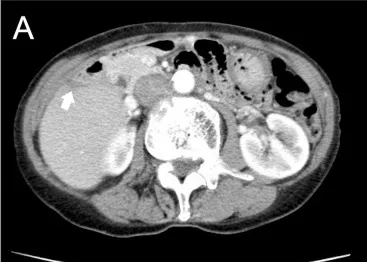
Diagnostic images during metachronous liver recurrence diagnosis. . Contrast-enhanced CT shows a hypovascular tumor (arrow) in segment V of the liver surface.
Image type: radiology (ct)